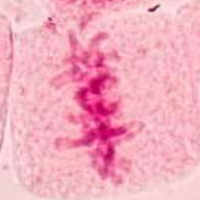
Label: metaphase